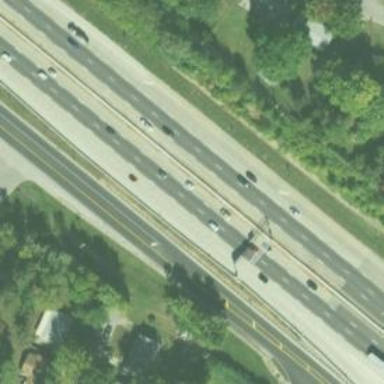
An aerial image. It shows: Motorway.